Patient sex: F
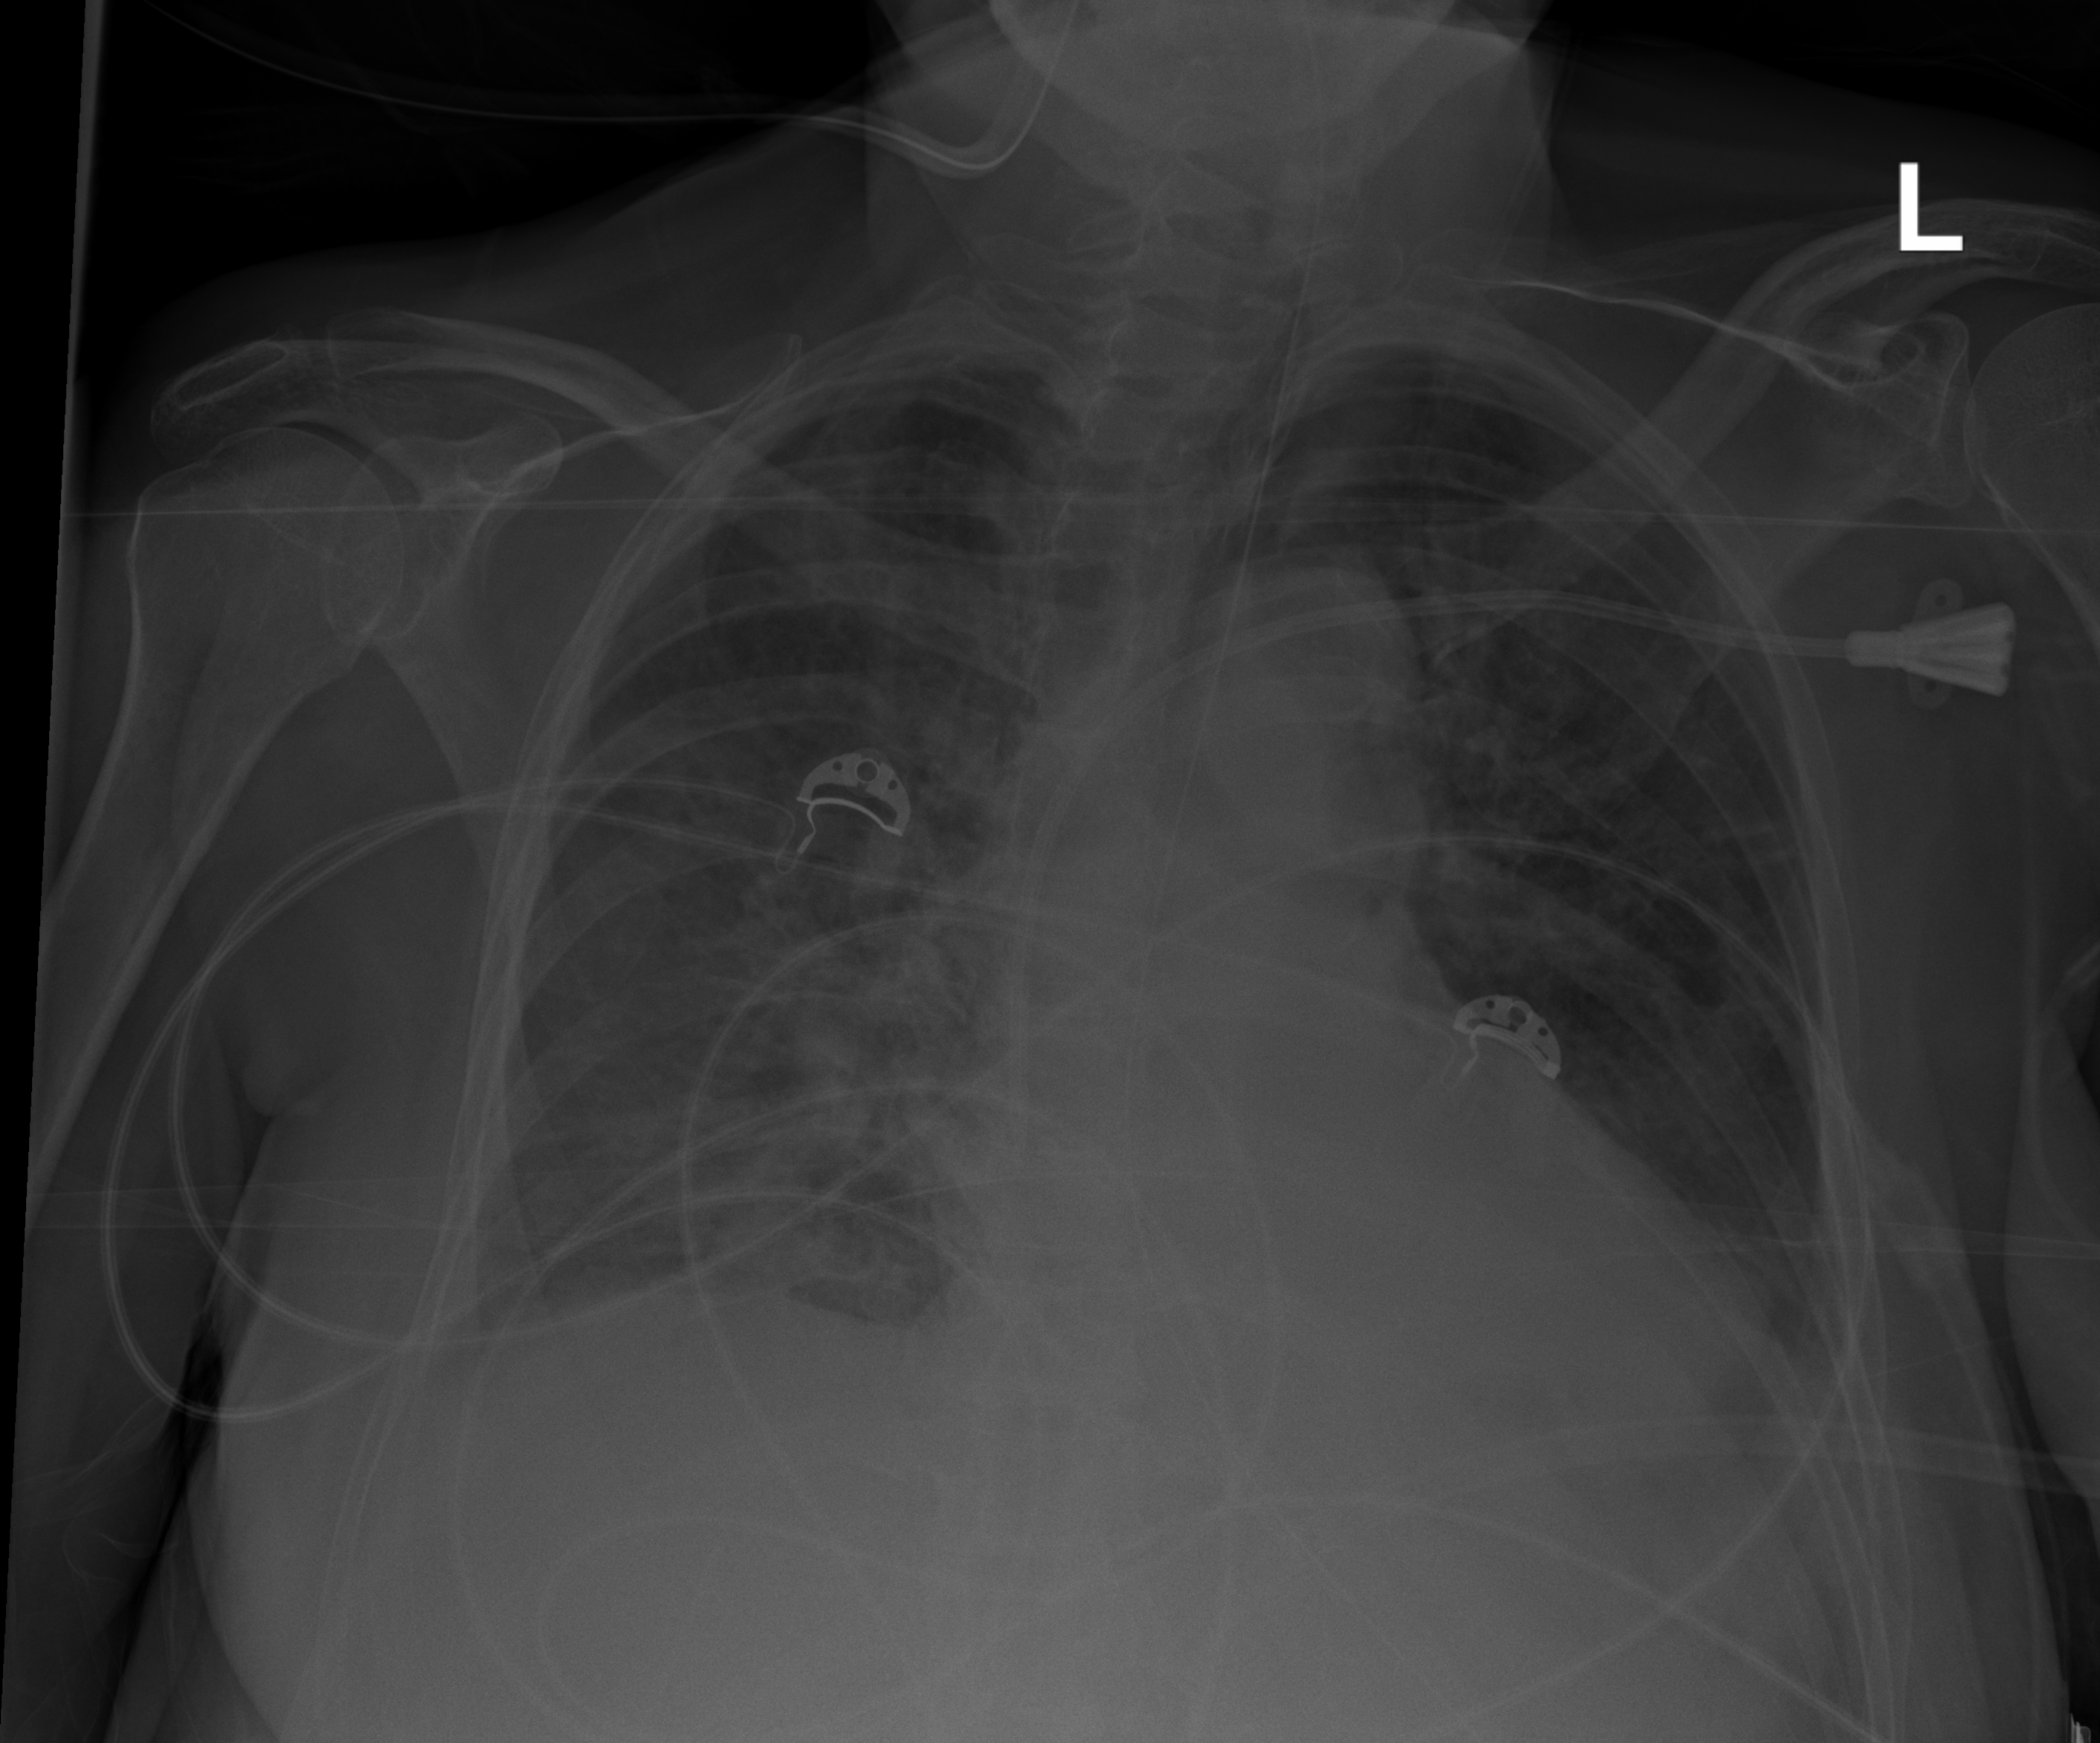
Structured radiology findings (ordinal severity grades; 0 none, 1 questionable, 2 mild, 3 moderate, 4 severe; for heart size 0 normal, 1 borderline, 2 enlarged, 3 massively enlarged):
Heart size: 2
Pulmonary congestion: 1
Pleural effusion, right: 1
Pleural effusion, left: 1
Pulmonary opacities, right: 2
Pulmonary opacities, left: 0
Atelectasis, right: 2
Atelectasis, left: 2